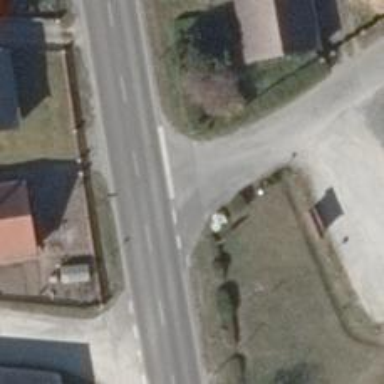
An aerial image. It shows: Stop road.